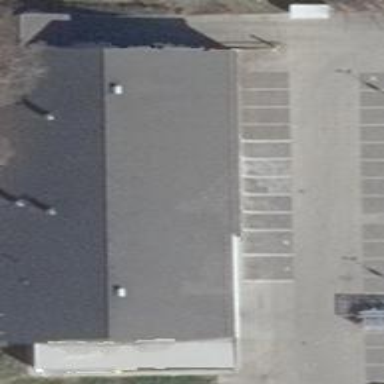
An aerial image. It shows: Supermarket.